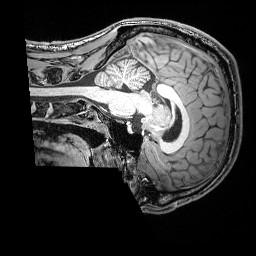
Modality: T1w
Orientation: sagittal
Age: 23
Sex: male
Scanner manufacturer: siemens
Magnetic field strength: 3 T
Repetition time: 2.53 s
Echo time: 0.00388 s